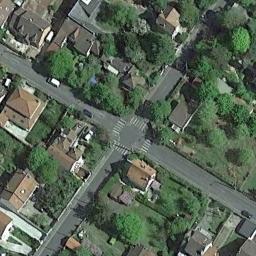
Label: intersection